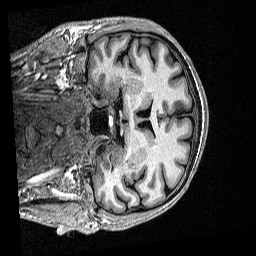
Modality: T1w
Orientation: coronal
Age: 45
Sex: male
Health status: healthy
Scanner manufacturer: siemens
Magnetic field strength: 1.5 T
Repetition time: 2.73 s
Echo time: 0.00357 s